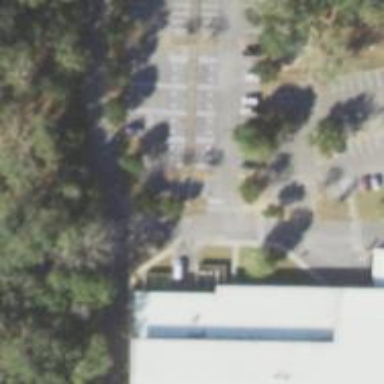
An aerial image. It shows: Parking space.